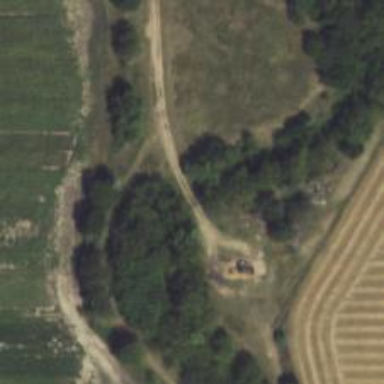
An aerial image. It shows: Culvert tunnel.